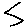
Label: zigzag